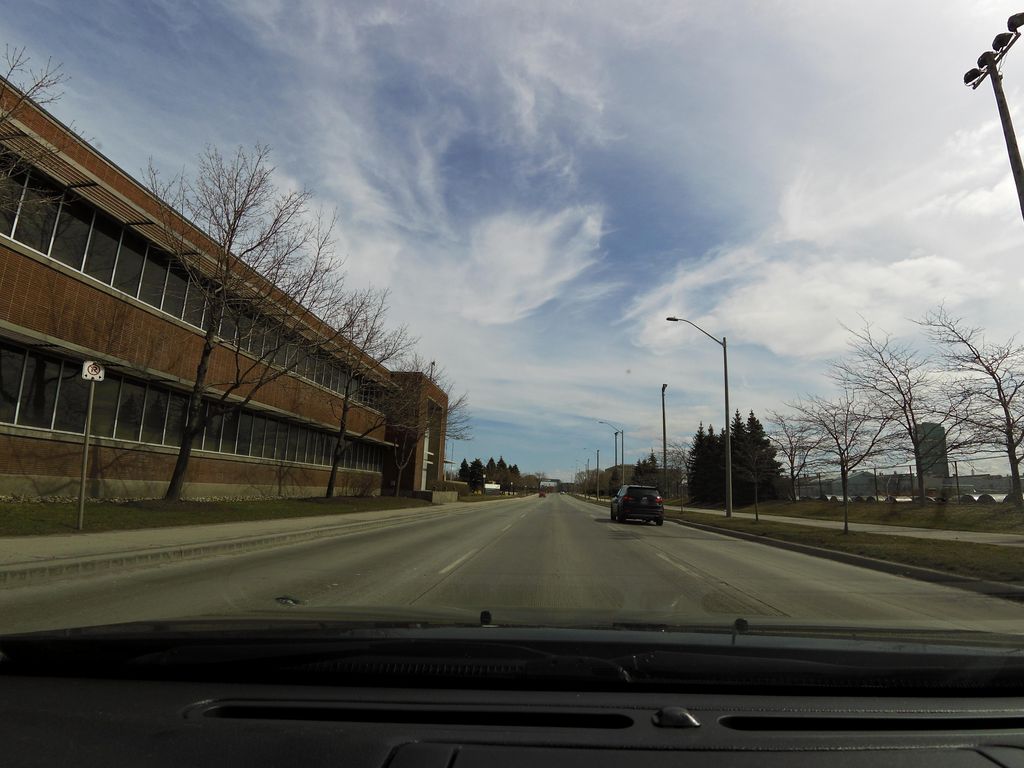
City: hamilton